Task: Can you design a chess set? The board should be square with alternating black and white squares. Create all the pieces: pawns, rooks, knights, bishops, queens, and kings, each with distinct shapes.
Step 2412:
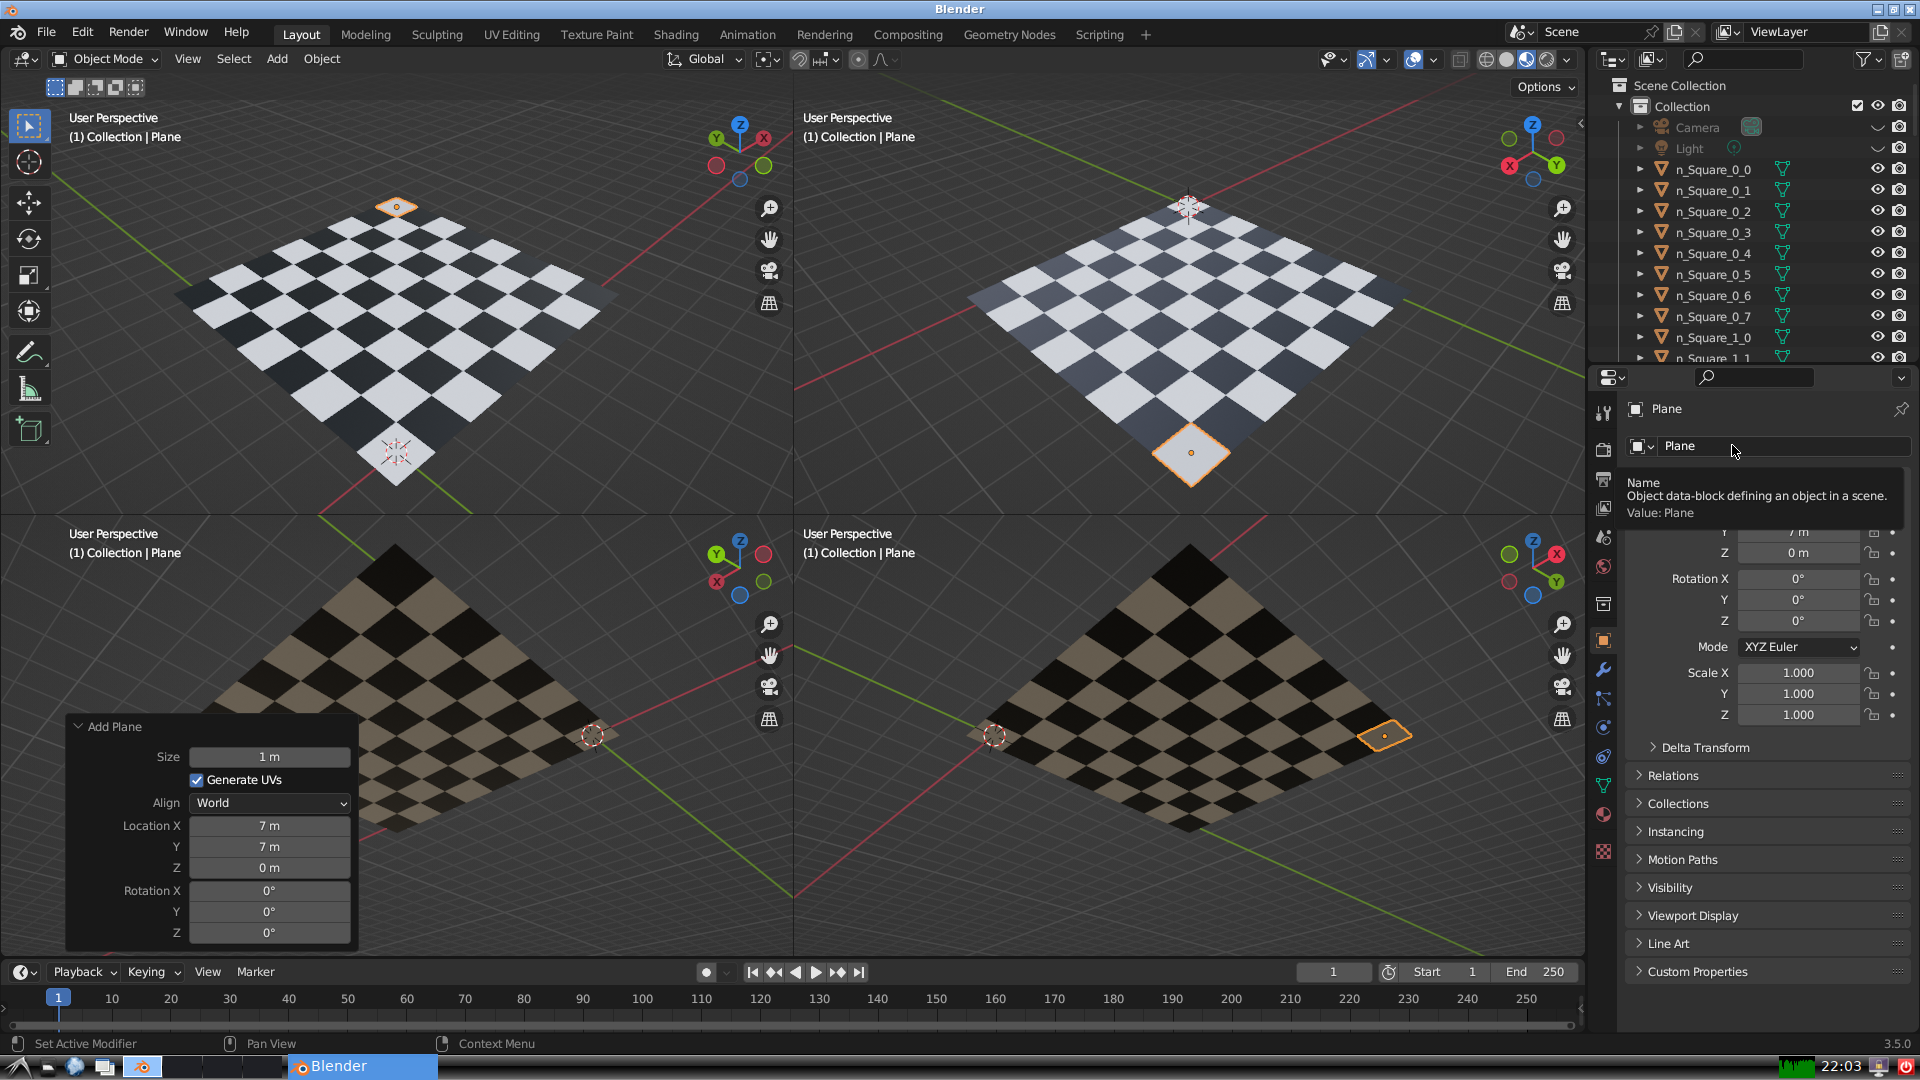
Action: click: no